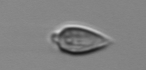
Label: Oxytoxum